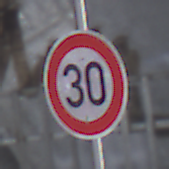
Verkehrszeichen: Geschwindigkeit30
Umgebung: Roofed, Special
Tageszeit: Midday
Wetter: Overcast
Licht: Natural
Jahreszeit: NotSpecified
Kontrast: MediumContrast